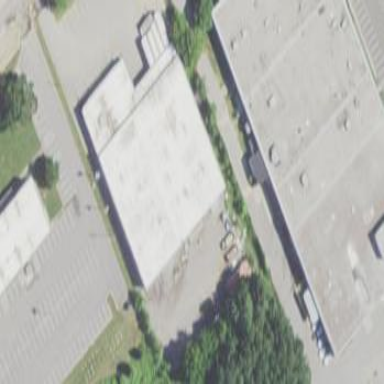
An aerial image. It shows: Commercial building.